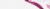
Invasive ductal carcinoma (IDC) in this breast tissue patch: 0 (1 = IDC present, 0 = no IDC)